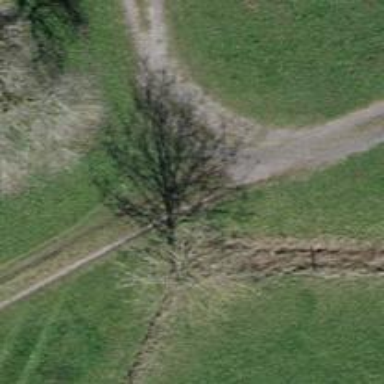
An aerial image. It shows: Path.